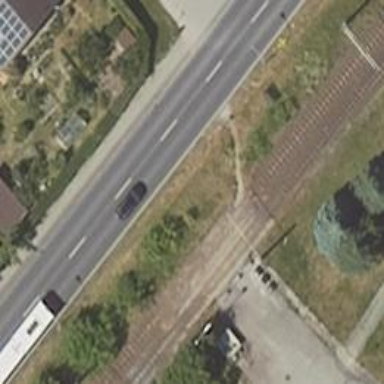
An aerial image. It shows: Tram crossing on the railway.